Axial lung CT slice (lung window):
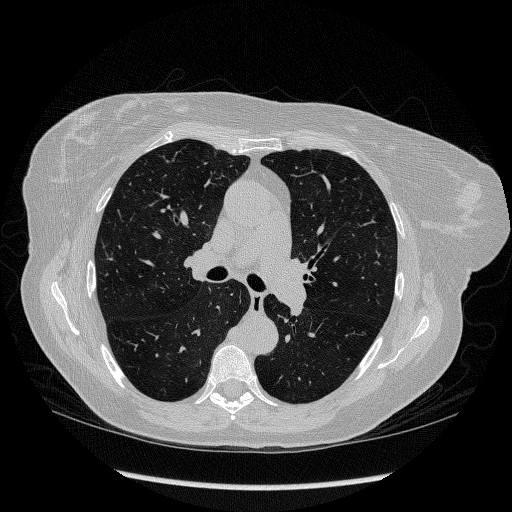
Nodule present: no